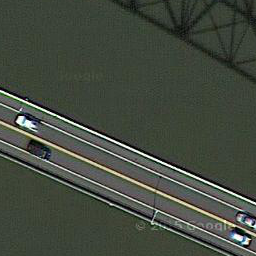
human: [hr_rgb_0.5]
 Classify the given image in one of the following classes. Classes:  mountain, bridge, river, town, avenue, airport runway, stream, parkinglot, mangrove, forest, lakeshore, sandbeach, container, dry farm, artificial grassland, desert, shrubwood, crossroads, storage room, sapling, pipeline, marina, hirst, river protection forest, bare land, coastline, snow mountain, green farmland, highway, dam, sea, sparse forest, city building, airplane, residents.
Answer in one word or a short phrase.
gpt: bridge